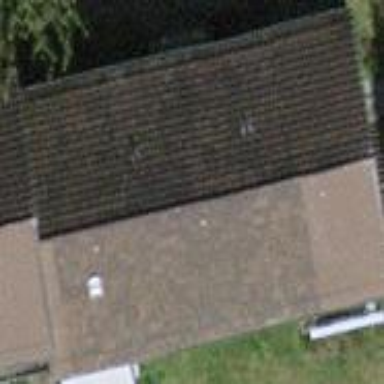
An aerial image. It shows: Building with tile roof.